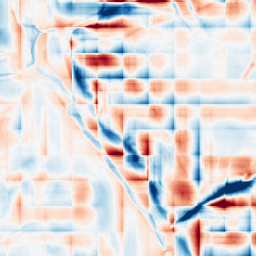
Category: wavelet
Decomposition family: wavelet_dwt
Decomposition parameters: wavelet: db2
level: 5
Upsampling method: fft_zeropad
Upsampling parameters: scale: 8
Upsampling scale: 8